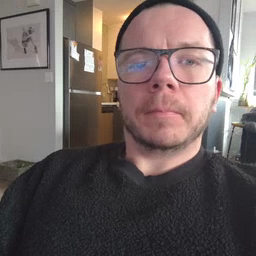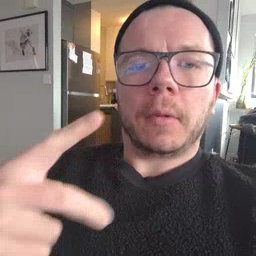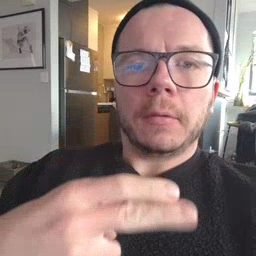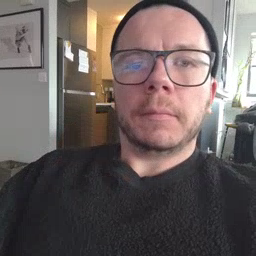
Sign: cut